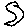
Label: moon